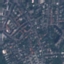
Label: Residential